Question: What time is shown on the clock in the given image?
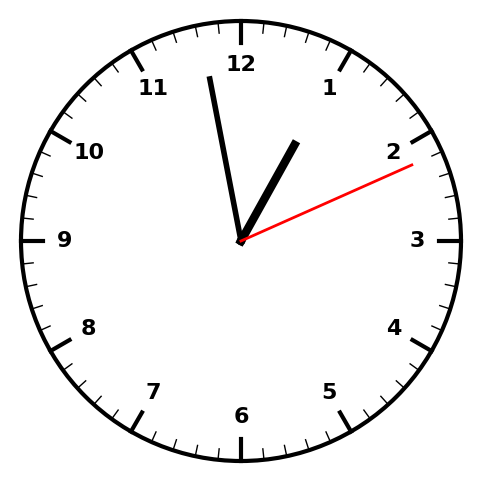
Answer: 12:58:11